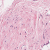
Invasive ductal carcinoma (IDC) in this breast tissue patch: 0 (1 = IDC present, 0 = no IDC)